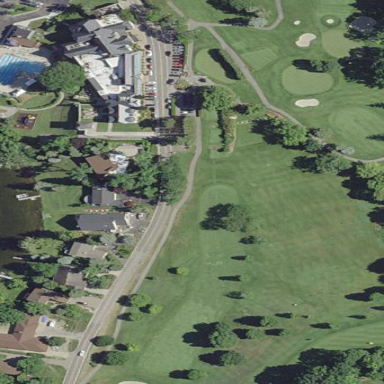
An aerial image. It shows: Golf fairway in the image.